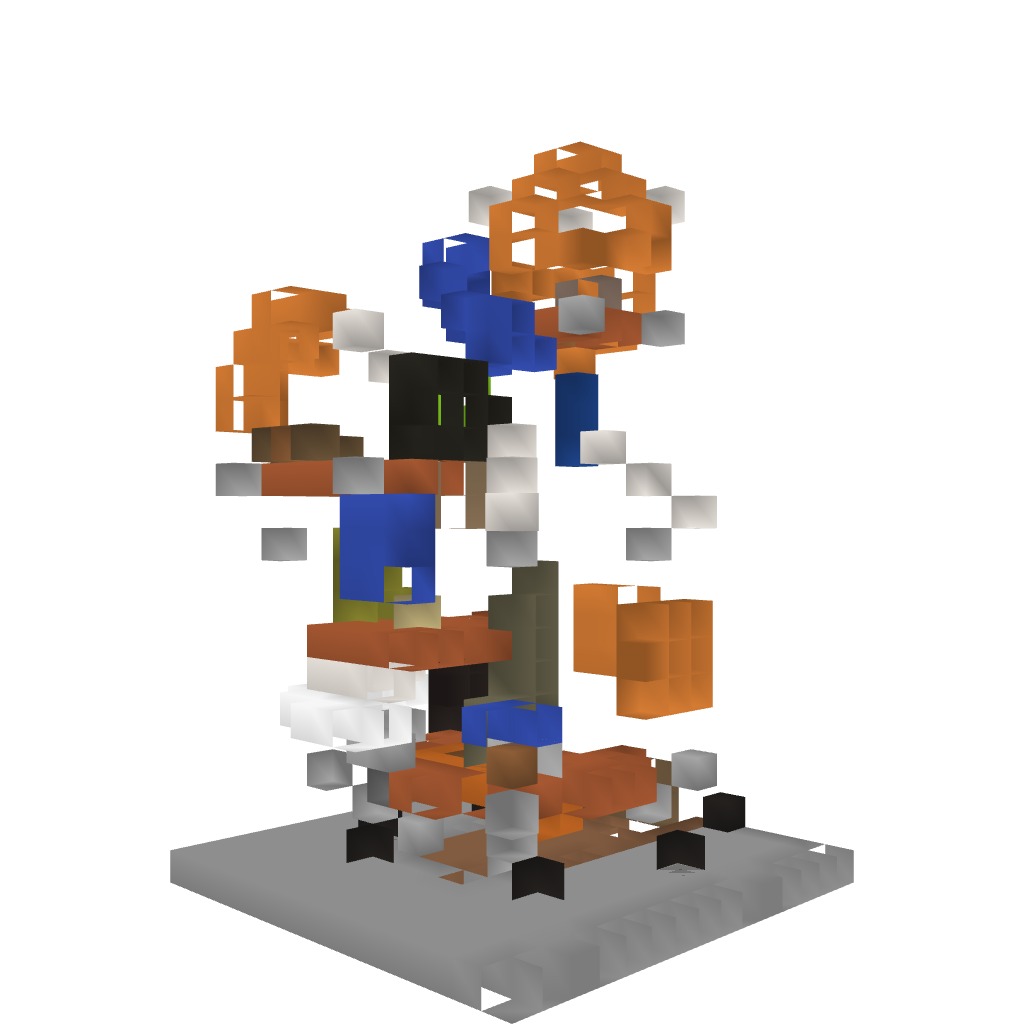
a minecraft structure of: Spheres